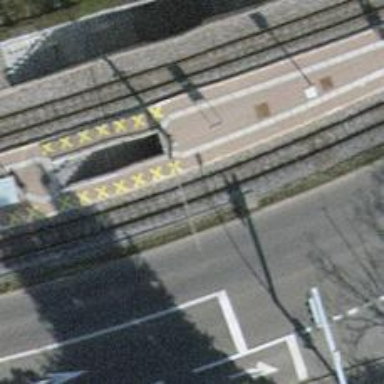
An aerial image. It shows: Public transport stop position for light rail.